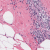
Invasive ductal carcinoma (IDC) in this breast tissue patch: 0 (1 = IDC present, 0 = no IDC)